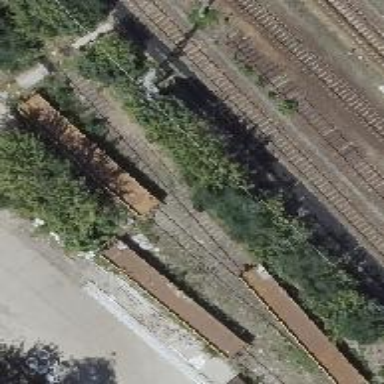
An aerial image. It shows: Abandoned railway siding.